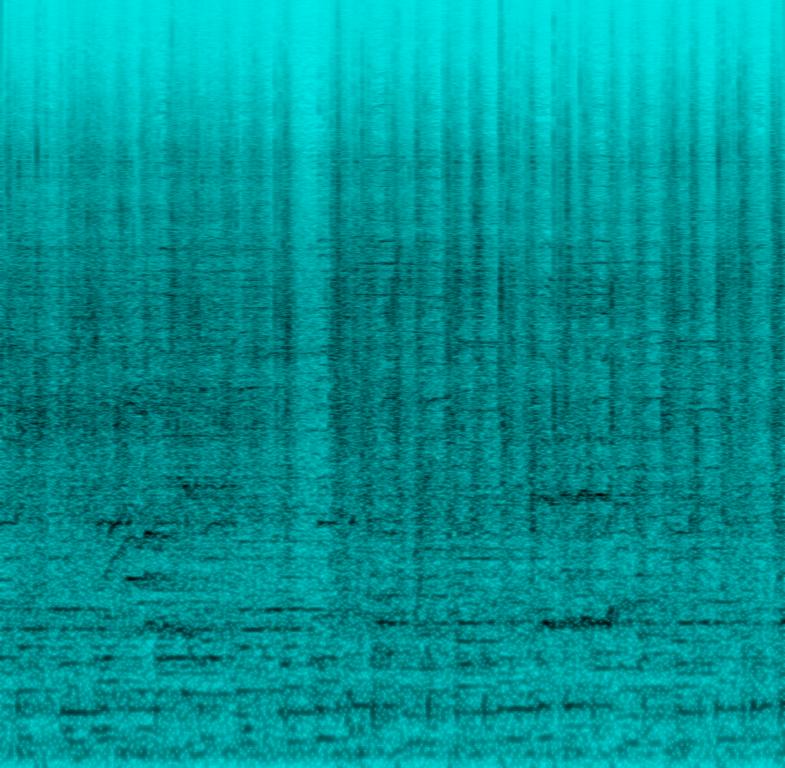
The low quality recording features a jazz song playing in the background while people are shoe tapping to it. The jazz song at least consists of passionate male vocal, groovy bass and brass section, since those elements are audible. It is reverberant and in mono, as it was probably recorded with a phone.